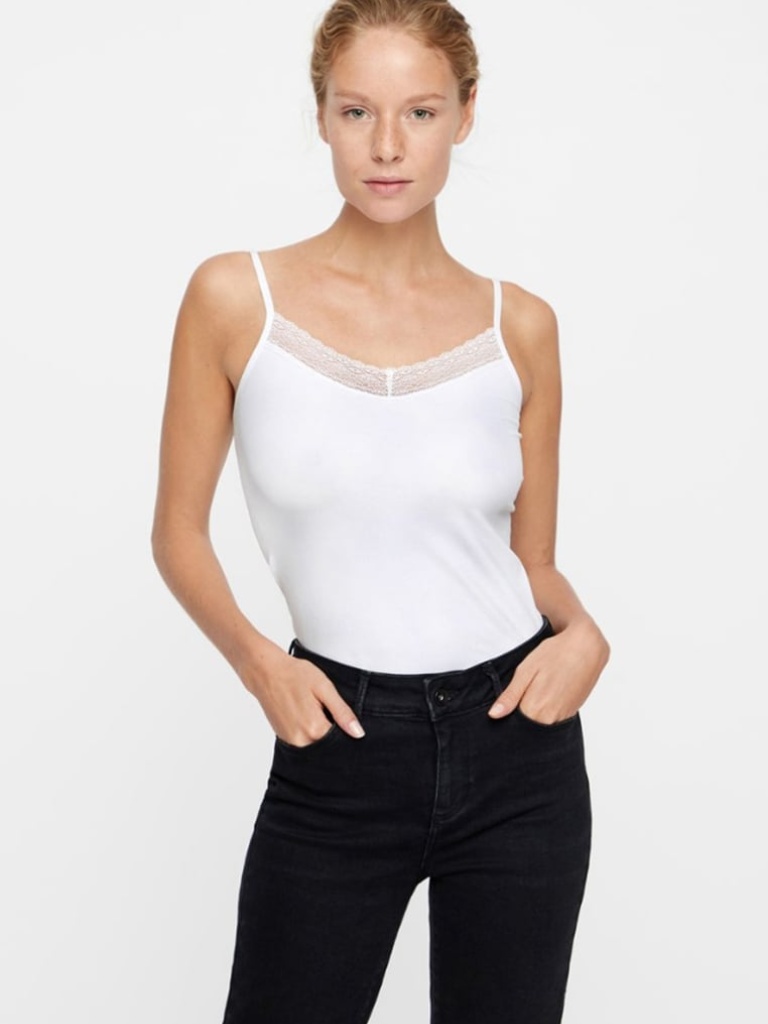
cotton tight sleeveless hip length Fully Tucked in v-neck tank